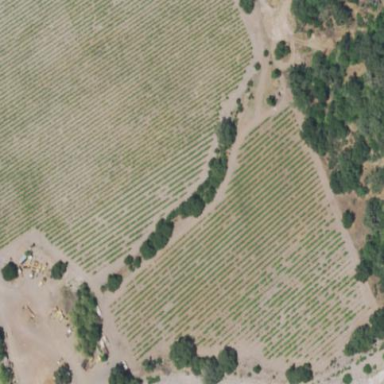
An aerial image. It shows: Vineyard growing grapes.